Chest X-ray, PA view. Patient: 30 years old, sex M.
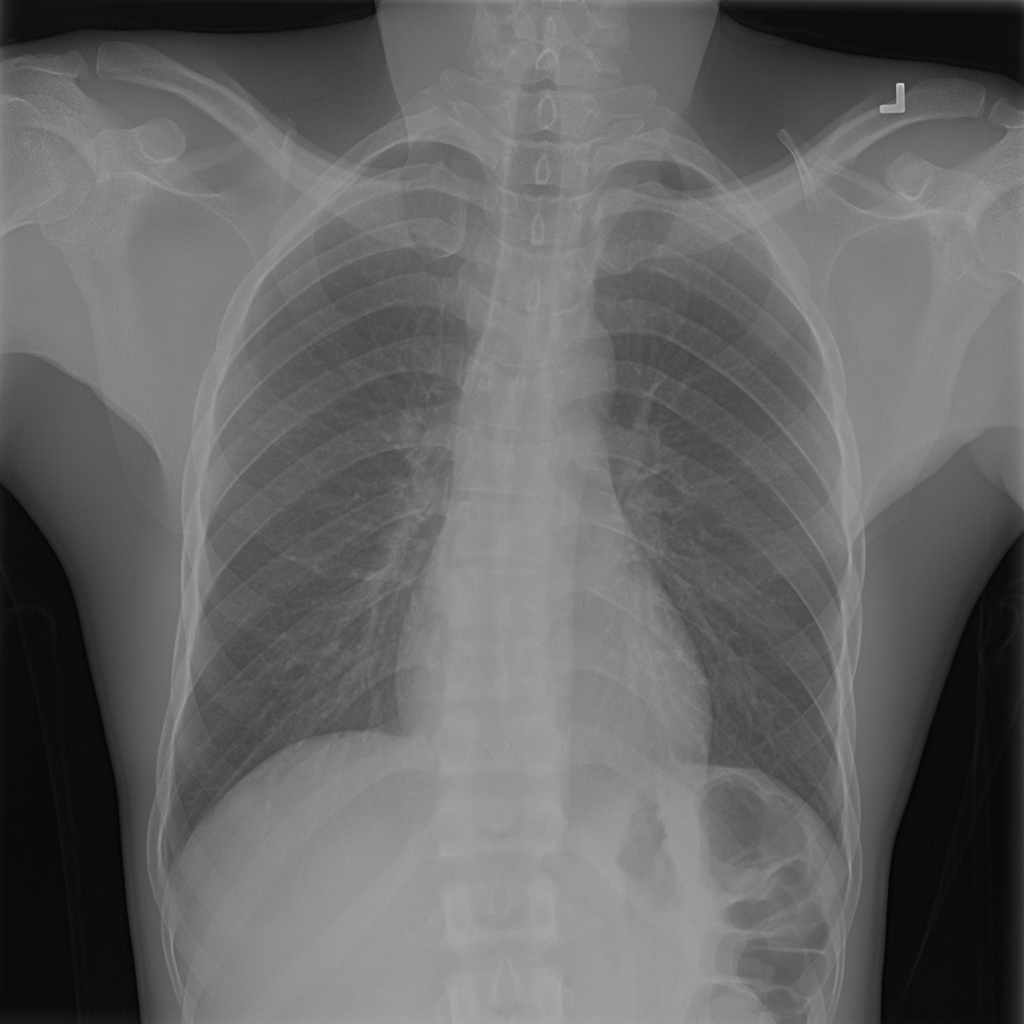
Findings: No Finding